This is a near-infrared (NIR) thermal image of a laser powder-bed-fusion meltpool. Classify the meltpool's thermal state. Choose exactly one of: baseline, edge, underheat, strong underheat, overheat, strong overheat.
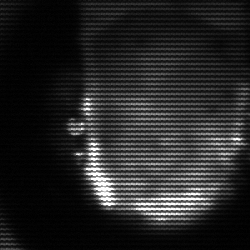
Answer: baseline